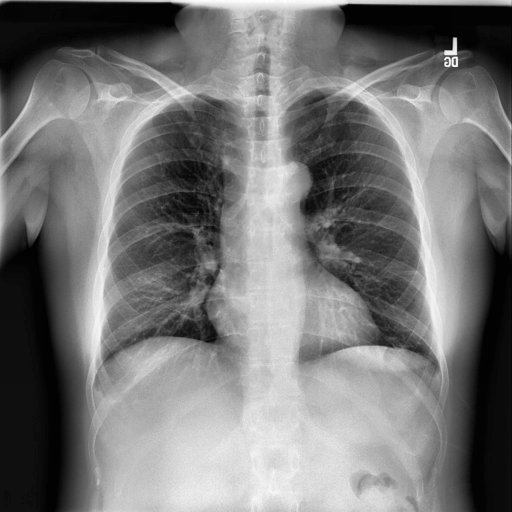
Finding: NORMAL